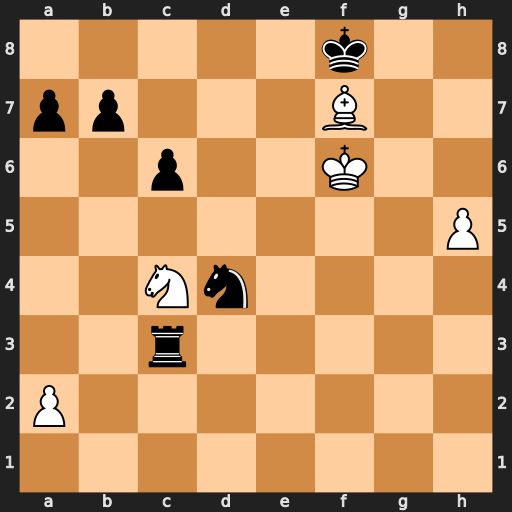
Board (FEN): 5k2/pp3B2/2p2K2/7P/2Nn4/2r5/P7/8
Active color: w
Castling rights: -
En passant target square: -
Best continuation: Ne5 Rf3+ Nxf3